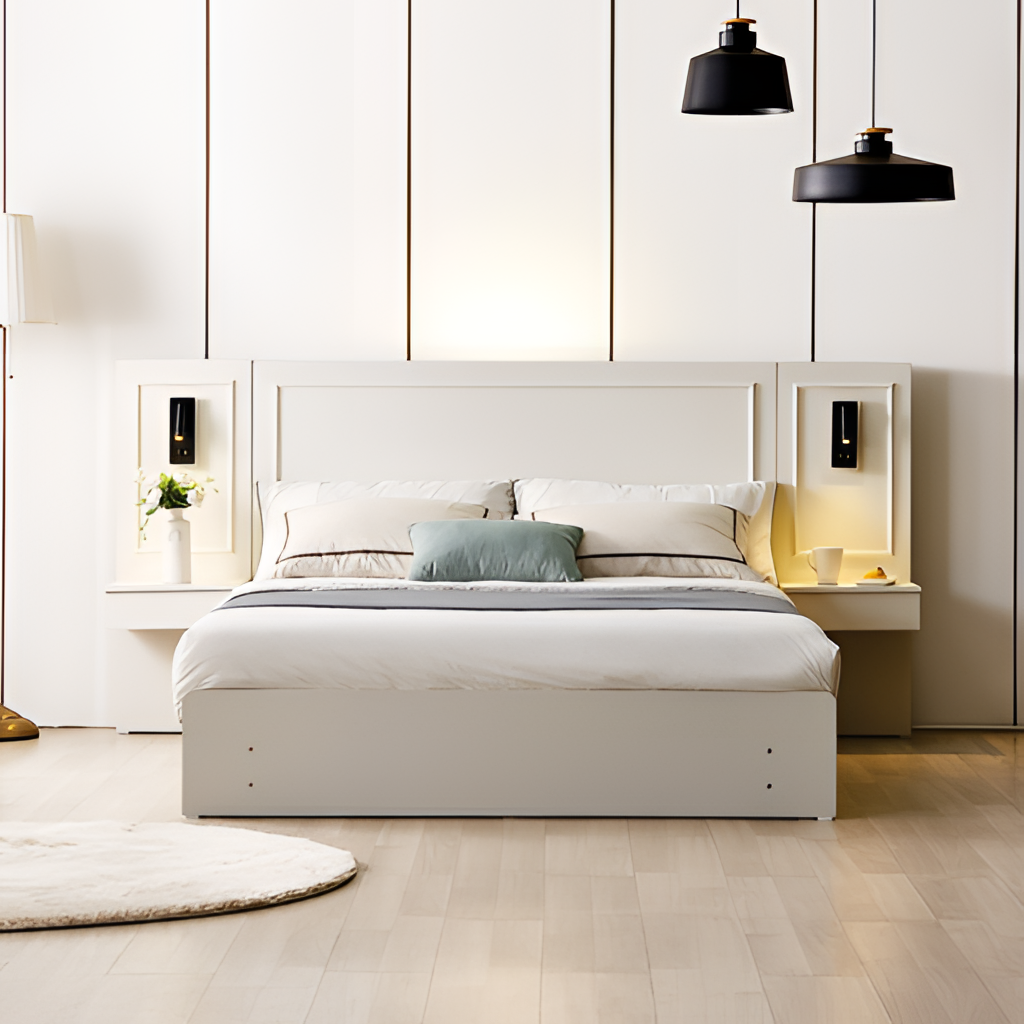
white wood illuminated headboard bed, bedroom, contemporary, wood flooring, with plank pattern, white wood wallpaper, with vertical striped pattern